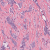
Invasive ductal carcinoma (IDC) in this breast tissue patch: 1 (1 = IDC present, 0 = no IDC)